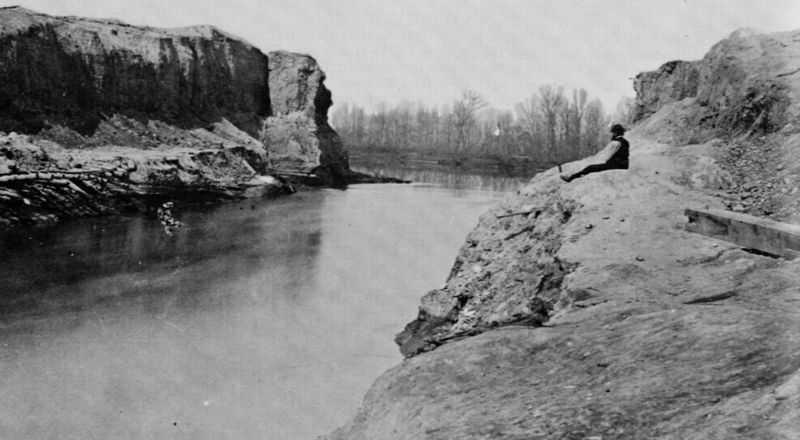
Titel: Dutch-Gap Kanal
Künstler: Mathew B. Brady
Schlagwörter: baum, berg, felsen, gestein, himmel, mann, schatten, wasser, weiß, bäume, fluss, landschaft, see, sitzen, ufer, äste, grau, hut, licht, schwarz, weg, alt, bart, hemd, hose, stein, steine, schauen, bach, einsamkeit, horizont, natur, spiegelung, zweige, gewässer, kanal, sonne, sitzend, wald, wasserfall, ruhig, wellen, ruhen, düster, abhang, berge, fels, klippen, kahl, geröll, schlucht, steil, winter, pause, rast, industrie, stille, mündung, stämme, balken, sinnierend, weste, gestalt, klippe, foto, fotografie, photographie, melone, mond, ödnis, flusslandschaft, schwarzweiss, photo, karg, geäst, eisenbahn, spiegelungen, alleine, sitzender, träger, rasten, canyon, bäum, ingenieur, öd, canon, wsser, kanalbau, sprengung, stützer, druchbruch, struhm, melonne